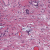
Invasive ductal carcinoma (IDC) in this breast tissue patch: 0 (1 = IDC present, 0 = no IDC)